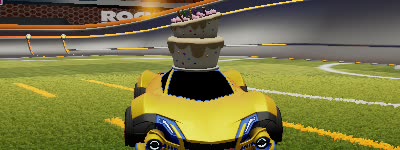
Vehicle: werewolf